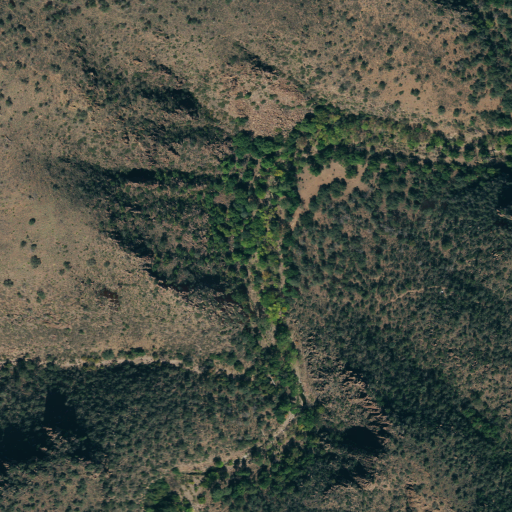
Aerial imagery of plain(s) in Texas named Trickey Gap Park containing deciduous forest, evergreen forest, and shrub